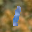
Label: 1